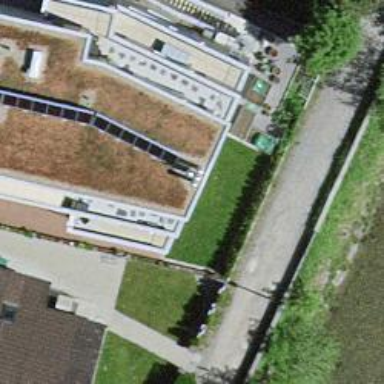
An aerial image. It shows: Building part with flat roof.